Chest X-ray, AP view. Patient: 52 years old, sex M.
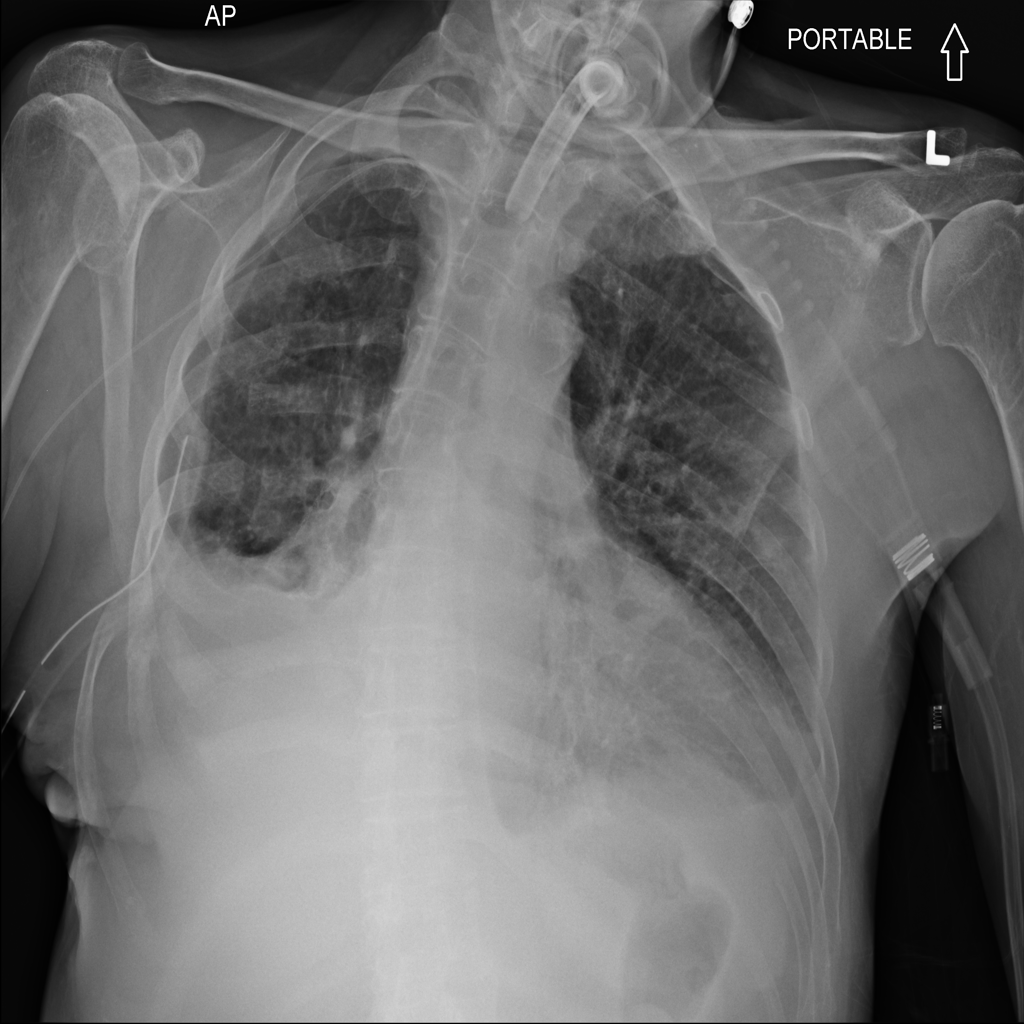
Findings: Effusion